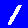
Digit: 1